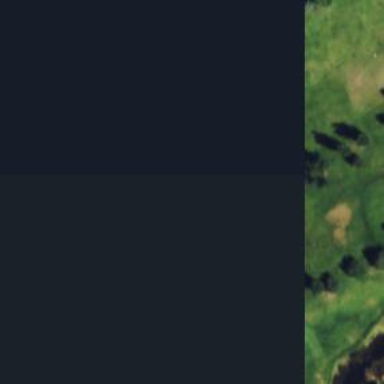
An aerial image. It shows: Golf tee.